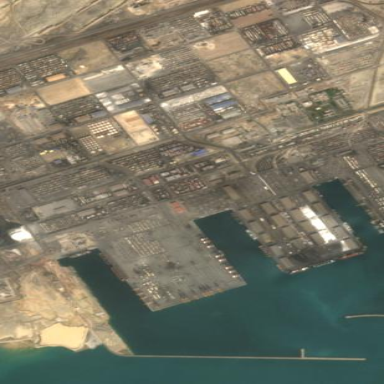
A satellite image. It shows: Industrial area designated as port.